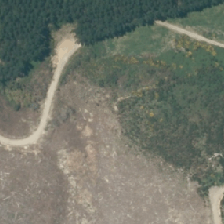
Land cover: harvested_forest